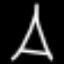
Label: The Eiffel Tower